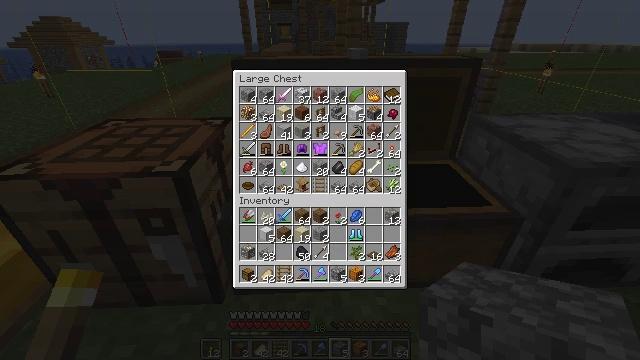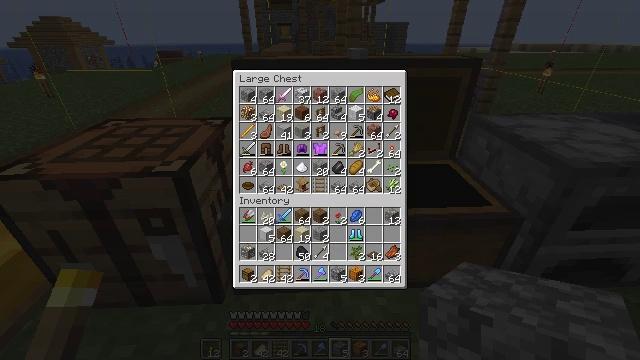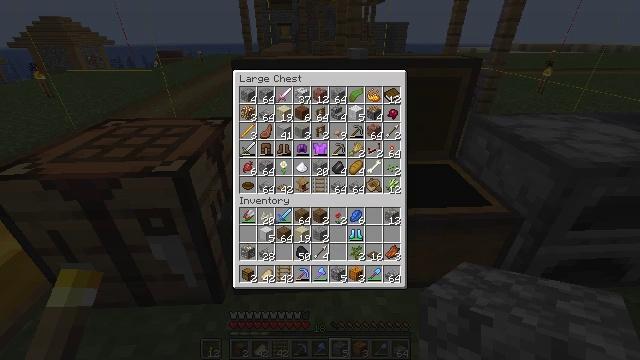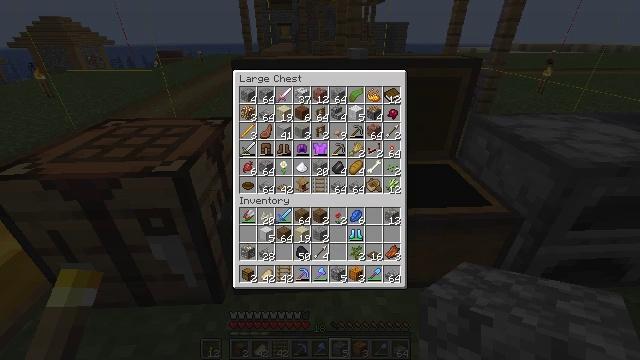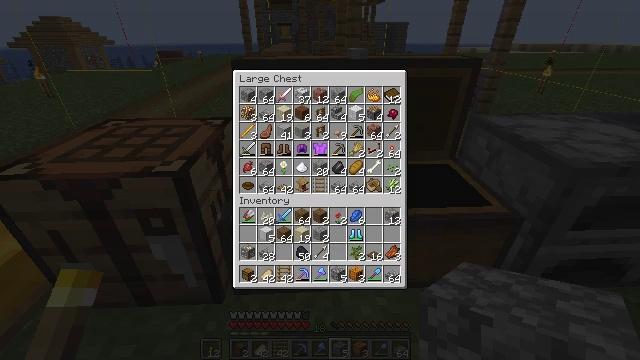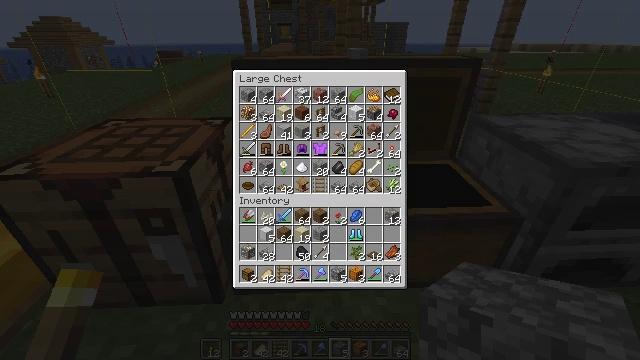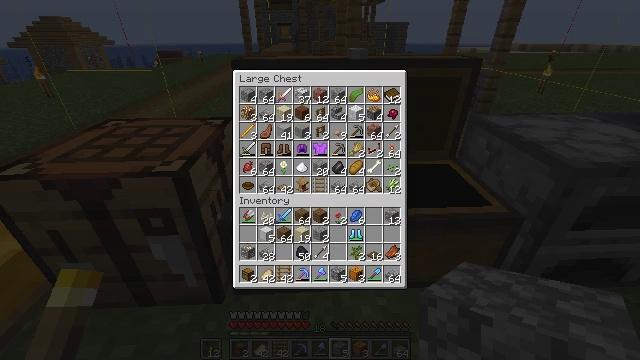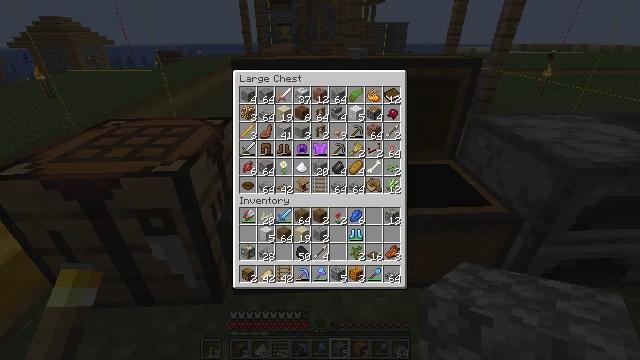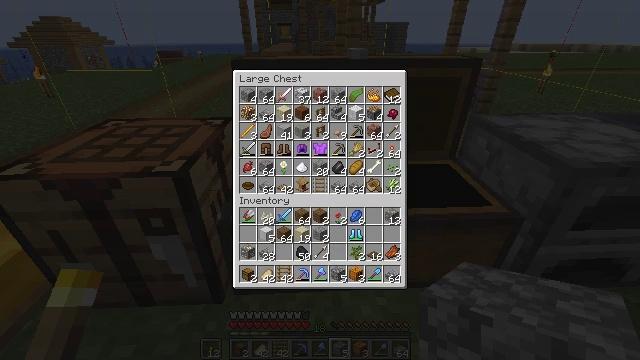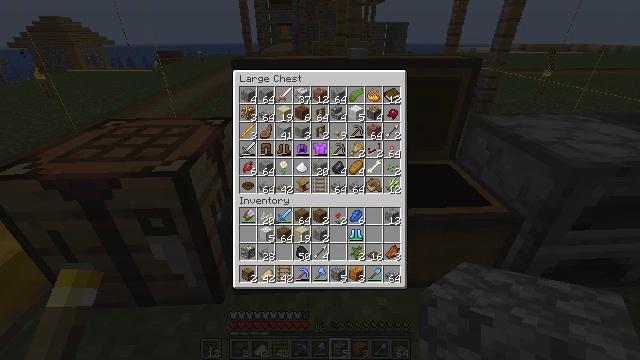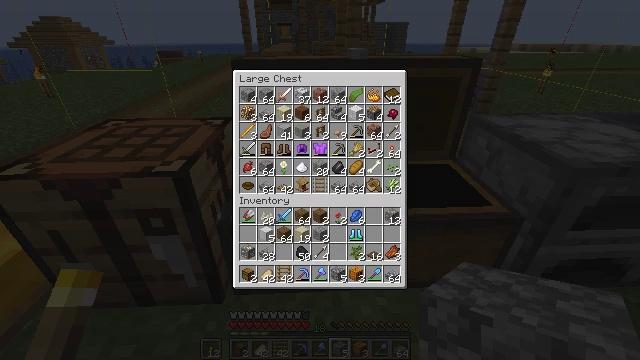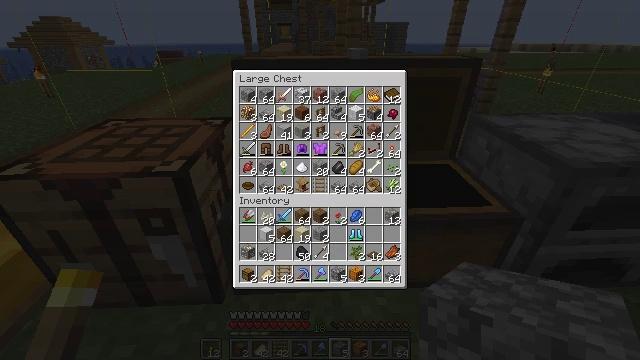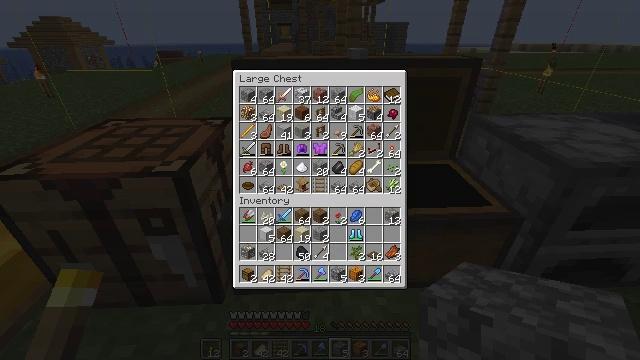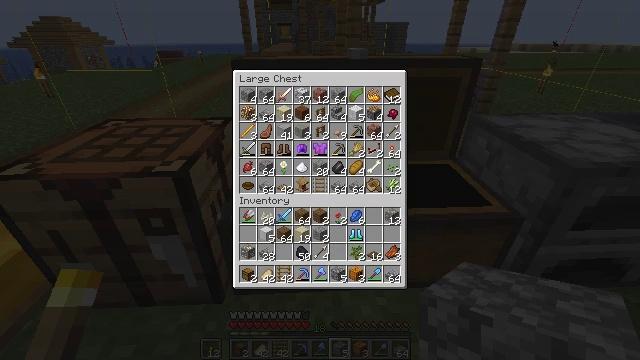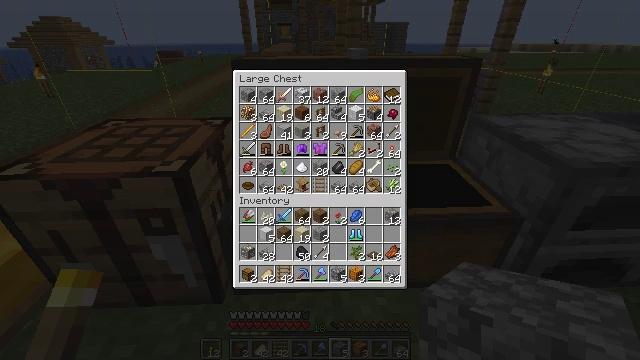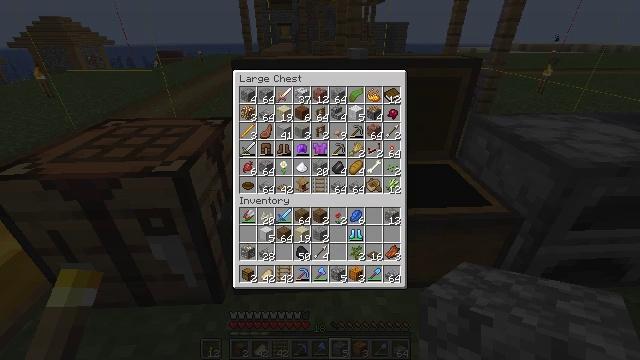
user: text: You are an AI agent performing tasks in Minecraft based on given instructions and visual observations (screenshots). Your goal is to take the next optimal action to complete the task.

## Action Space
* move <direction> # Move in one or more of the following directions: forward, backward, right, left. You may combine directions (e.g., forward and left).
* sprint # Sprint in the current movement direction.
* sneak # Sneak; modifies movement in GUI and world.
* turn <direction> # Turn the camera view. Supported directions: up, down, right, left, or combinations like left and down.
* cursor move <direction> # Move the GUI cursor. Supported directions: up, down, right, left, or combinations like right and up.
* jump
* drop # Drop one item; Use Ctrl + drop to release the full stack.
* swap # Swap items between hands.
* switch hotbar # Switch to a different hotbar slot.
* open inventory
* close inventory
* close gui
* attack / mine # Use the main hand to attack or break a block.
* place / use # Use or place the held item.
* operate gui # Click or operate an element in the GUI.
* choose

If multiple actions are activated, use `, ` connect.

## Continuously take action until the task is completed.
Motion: motion action
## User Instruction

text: Break soul sand to slow down mobs.
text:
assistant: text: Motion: no_op
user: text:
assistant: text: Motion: no_op
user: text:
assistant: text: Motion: no_op
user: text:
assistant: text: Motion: no_op
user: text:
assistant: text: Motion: no_op
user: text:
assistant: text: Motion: no_op
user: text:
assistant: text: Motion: no_op
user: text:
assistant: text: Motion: no_op
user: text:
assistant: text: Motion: no_op
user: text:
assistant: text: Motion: no_op
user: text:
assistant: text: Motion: no_op
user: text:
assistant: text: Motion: no_op
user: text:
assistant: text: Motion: no_op
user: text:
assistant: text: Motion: no_op
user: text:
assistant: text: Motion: no_op
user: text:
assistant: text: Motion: no_op
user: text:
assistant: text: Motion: no_op
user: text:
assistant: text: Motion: no_op
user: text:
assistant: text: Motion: no_op
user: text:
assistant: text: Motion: no_op
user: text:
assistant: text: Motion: no_op
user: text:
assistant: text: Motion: no_op
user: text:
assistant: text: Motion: no_op
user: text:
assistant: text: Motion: no_op
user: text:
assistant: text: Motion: no_op
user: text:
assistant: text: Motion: no_op
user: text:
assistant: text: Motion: close gui
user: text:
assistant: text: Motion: turn left
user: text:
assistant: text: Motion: turn left
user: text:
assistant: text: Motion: turn left and up